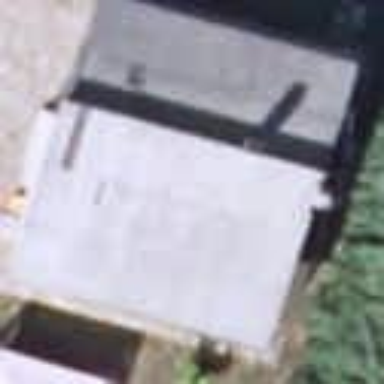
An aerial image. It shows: Simple house.